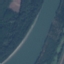
Land use / land cover class: River